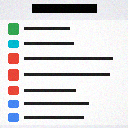
Screen state: on